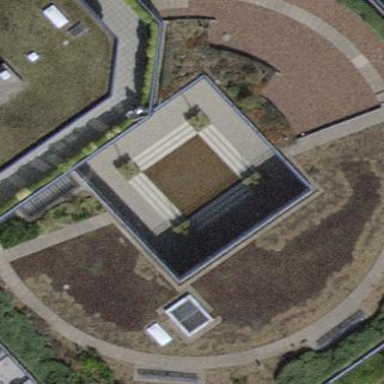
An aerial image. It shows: Part of building.